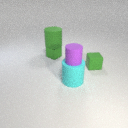
large cyan rubber cylinder to the left of small green rubber cube